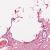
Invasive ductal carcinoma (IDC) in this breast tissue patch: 0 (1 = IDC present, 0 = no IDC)